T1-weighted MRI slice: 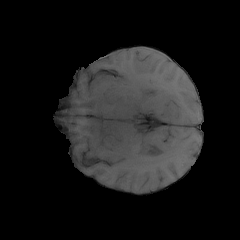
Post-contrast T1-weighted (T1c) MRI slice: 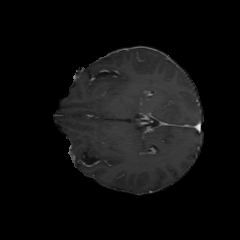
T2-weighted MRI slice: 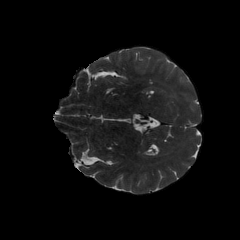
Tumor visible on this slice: yes